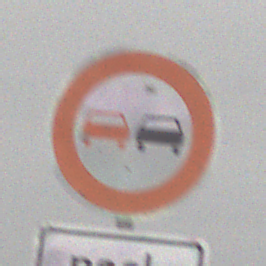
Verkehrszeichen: Ueberholverbot
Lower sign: LaengeEinerStrecke3
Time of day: MorningAfternoon
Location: Outdoor (Nature)
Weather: Overcast
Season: Winter
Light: Natural